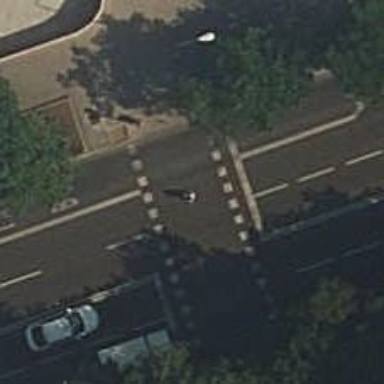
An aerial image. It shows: Crossing with traffic signals.